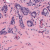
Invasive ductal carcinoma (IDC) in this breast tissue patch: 1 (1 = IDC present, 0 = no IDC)